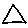
Label: triangle